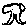
Label: tree